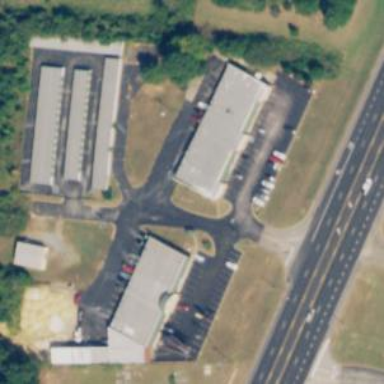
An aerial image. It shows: Clinic.